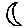
Label: moon